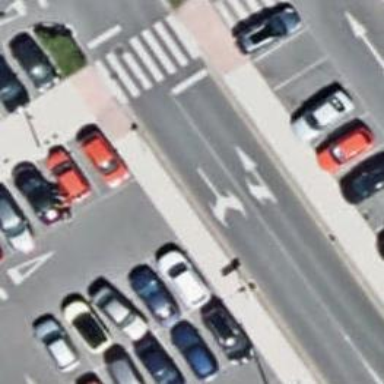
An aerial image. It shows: Road serving as parking aisle.